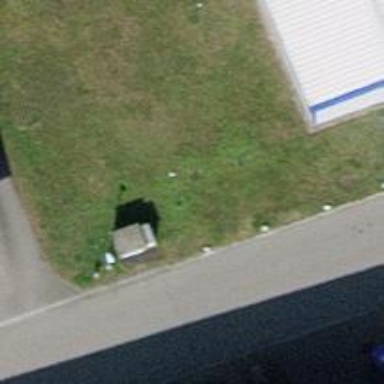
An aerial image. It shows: Street cabinet meant for power infrastructure.